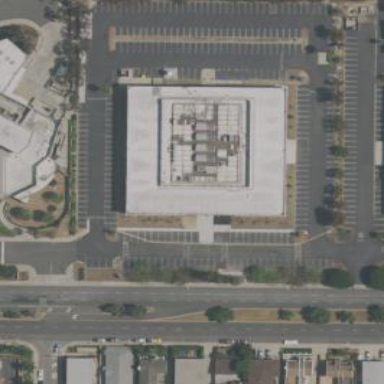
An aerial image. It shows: Commercial building.